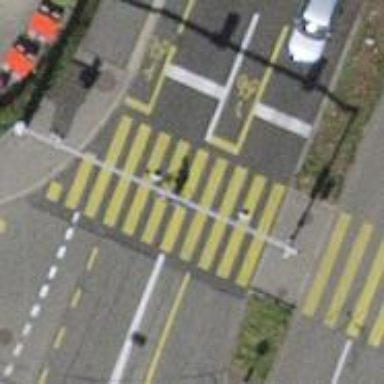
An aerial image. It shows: Road with traffic signals and zebra crossing marked with zebra stripes.